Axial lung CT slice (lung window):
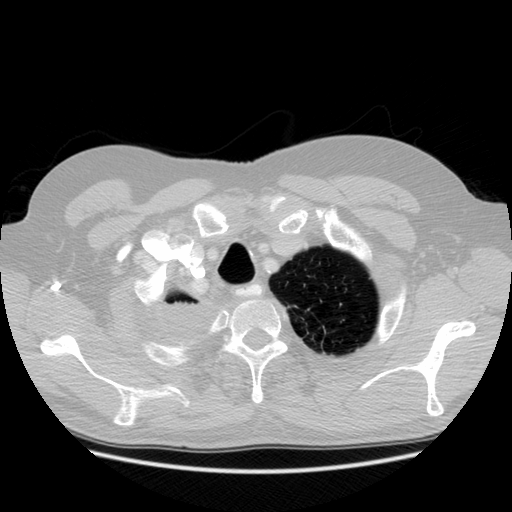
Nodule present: no